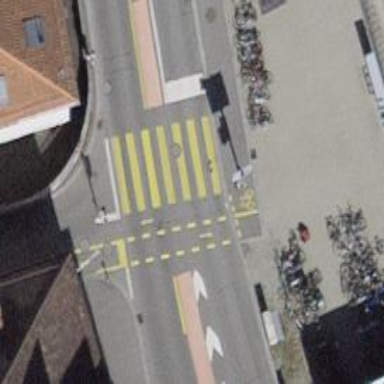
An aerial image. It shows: Crossing with traffic signals. It is zebra crossing.